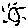
Label: sun